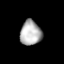
Tissue: lung
Cell type: Epithelial cells
Senescence score: 0.2417
Nuclear area (px): 513
Mean DAPI intensity: 176.236